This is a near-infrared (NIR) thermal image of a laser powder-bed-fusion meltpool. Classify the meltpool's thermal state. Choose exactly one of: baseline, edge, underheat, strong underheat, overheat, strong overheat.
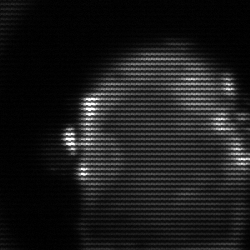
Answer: baseline